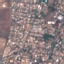
Land use / land cover class: Residential